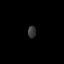
Tissue: prostate
Cell type: T cells
Senescence score: 0.3522
Nuclear area (px): 94
Mean DAPI intensity: 55.574